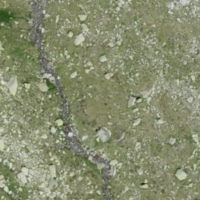
EUNIS habitat code: 31
Species observed at this site:
Geum montanum